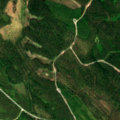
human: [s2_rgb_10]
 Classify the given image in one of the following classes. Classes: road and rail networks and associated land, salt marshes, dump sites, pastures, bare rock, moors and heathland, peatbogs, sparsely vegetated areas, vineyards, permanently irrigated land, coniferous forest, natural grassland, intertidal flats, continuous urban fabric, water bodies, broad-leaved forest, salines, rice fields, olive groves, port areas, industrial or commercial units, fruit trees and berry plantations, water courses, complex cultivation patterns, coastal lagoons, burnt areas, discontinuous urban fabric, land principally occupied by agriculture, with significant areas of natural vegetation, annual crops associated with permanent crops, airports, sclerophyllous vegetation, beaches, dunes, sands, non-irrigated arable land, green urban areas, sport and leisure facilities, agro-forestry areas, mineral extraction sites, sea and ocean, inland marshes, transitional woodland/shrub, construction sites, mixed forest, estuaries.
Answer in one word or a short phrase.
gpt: coniferous forest, mixed forest